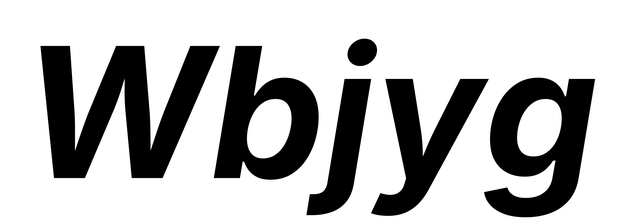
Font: Inter-Italic_Bold_Italic